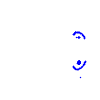
Particle: electron